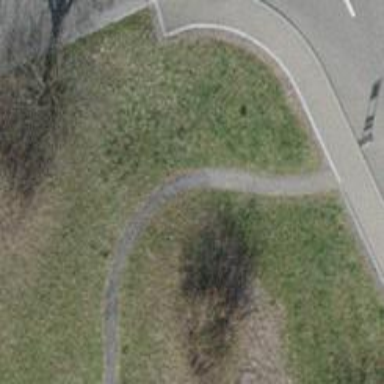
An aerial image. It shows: Unpaved footway.